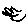
Label: bird